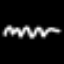
Label: squiggle